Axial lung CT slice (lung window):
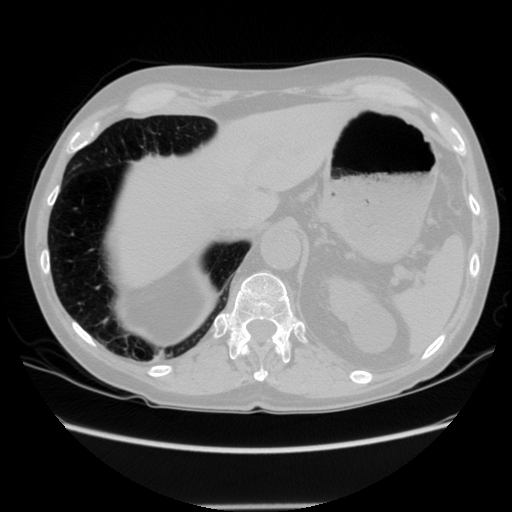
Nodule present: no